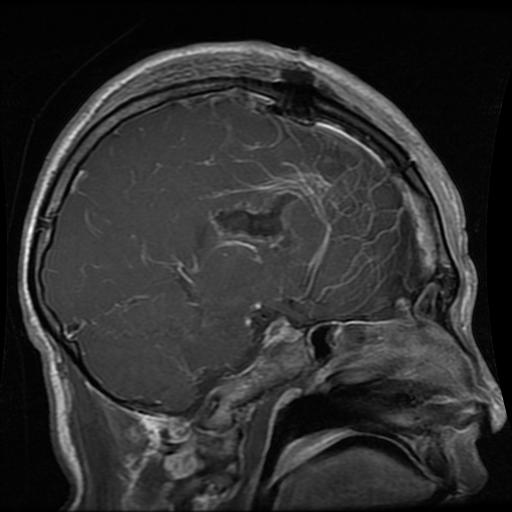
Label: glioma